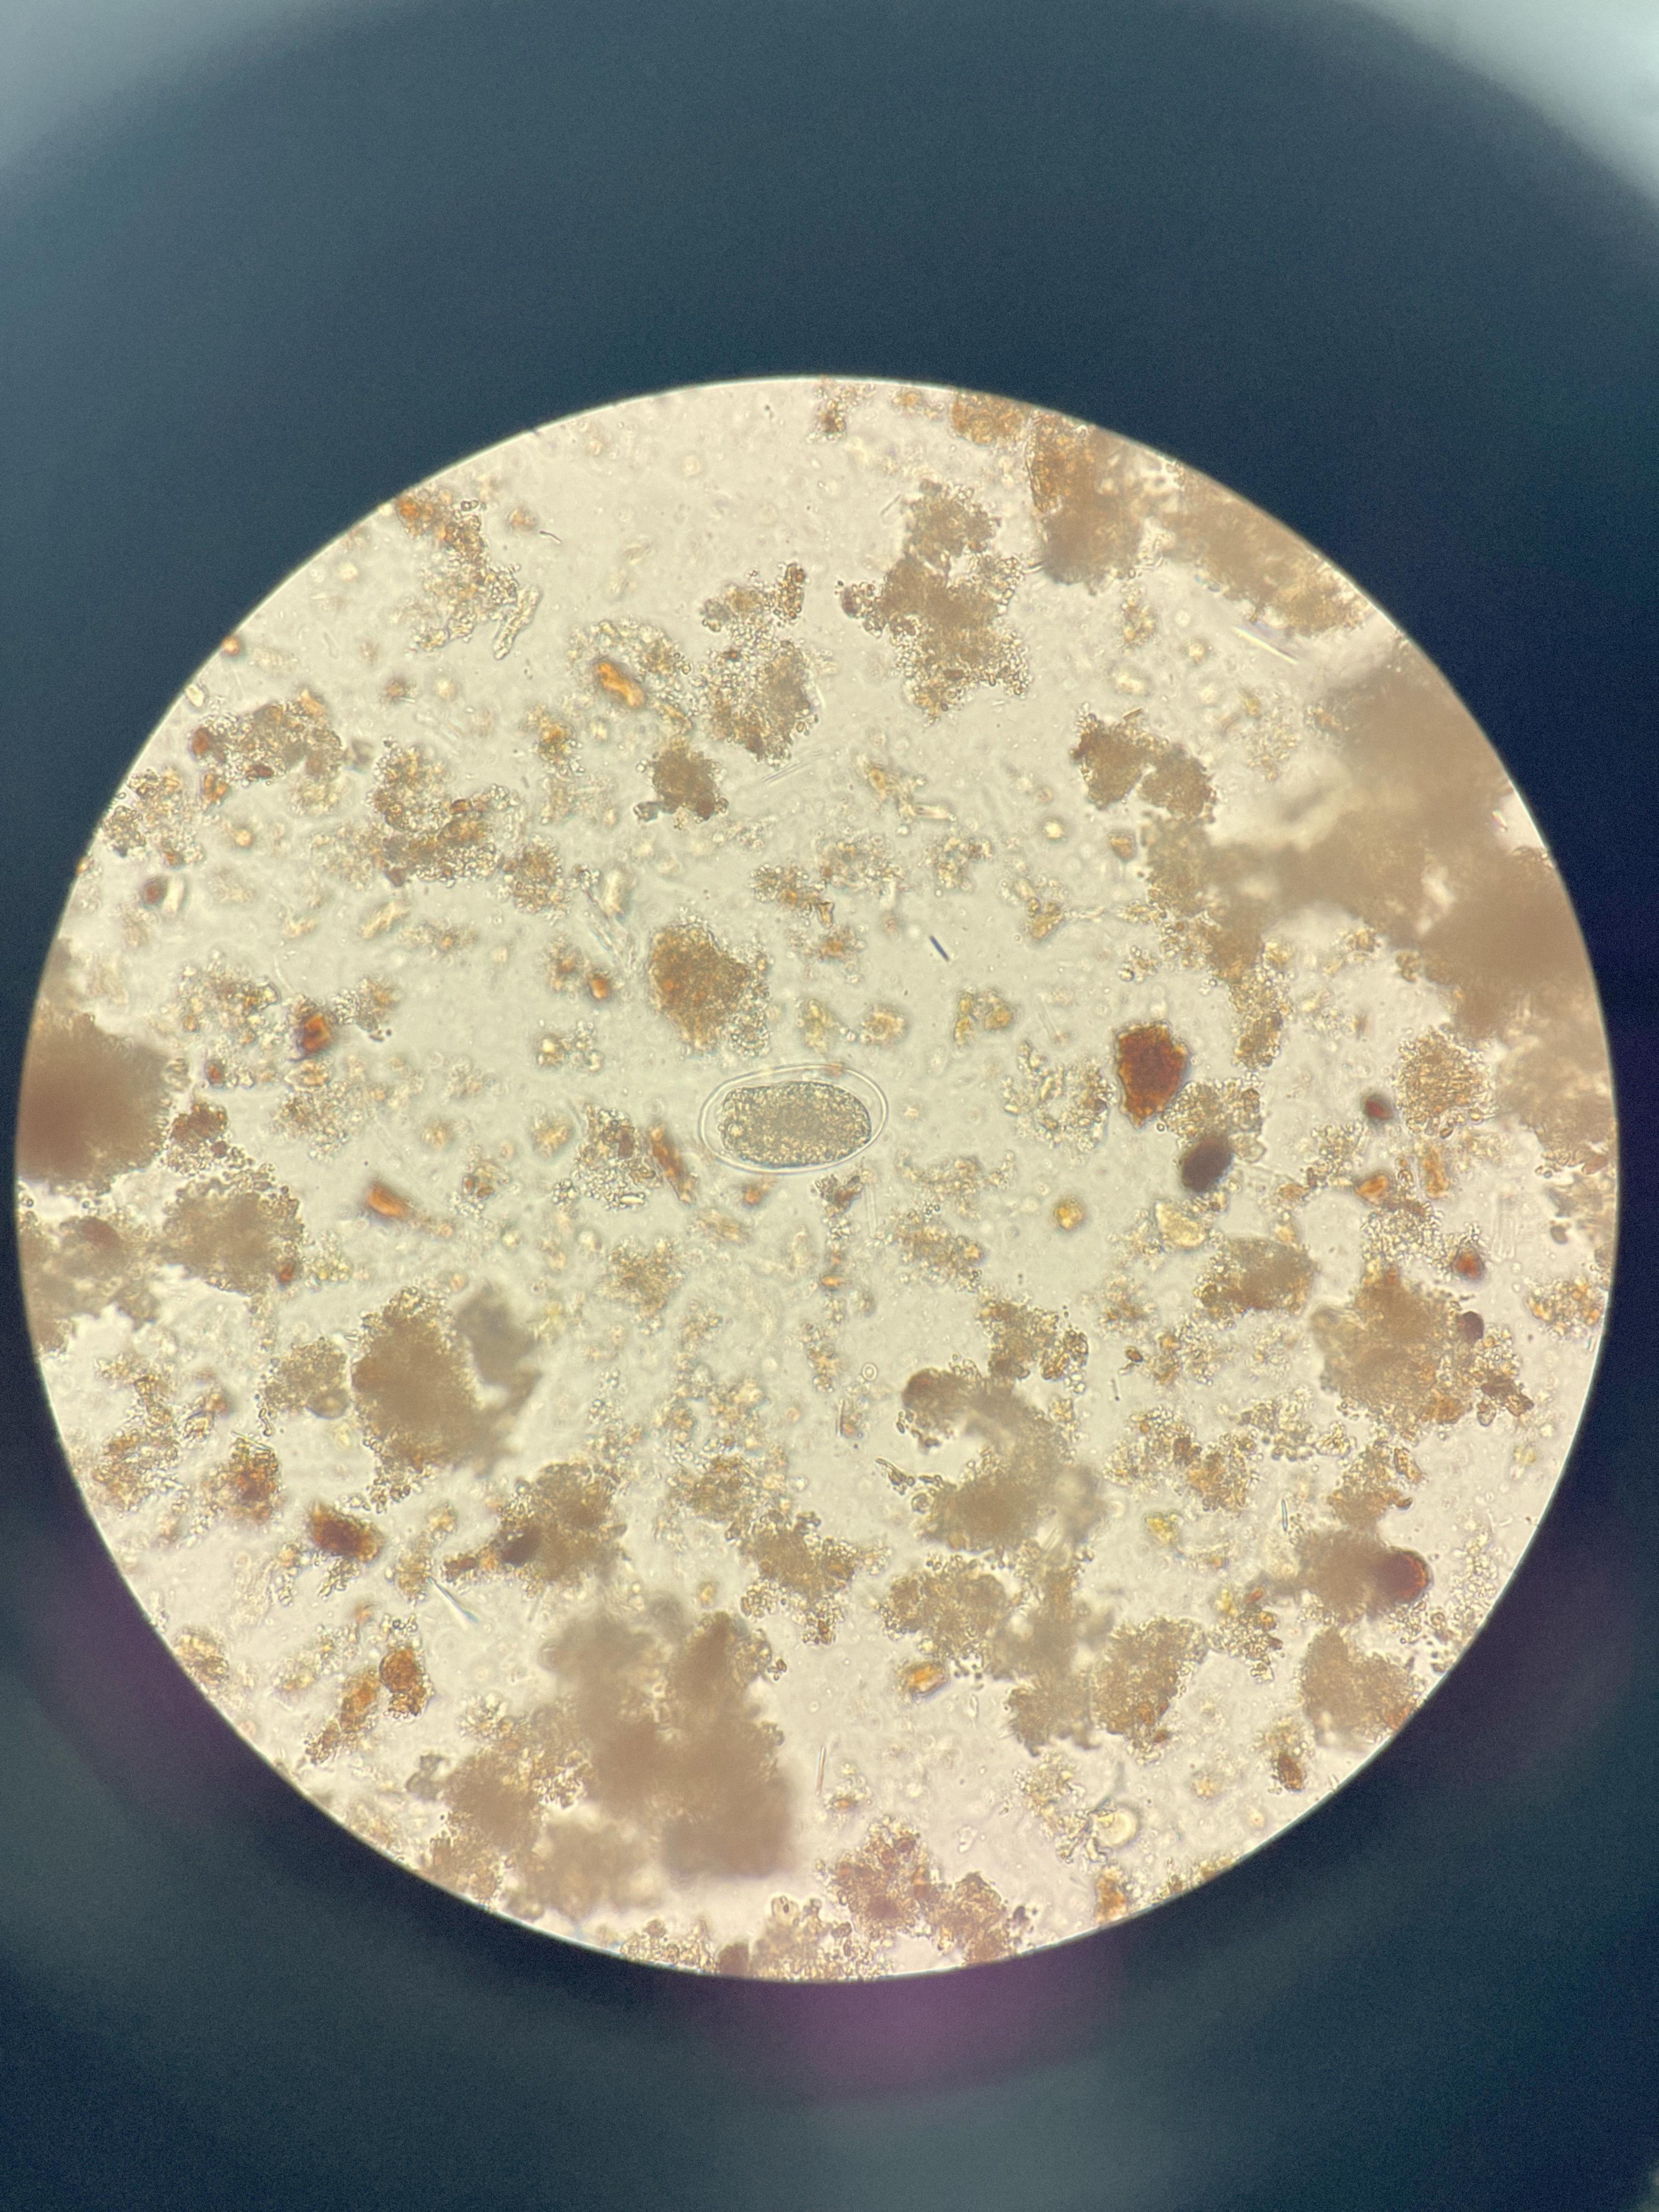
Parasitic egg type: Hookworm egg